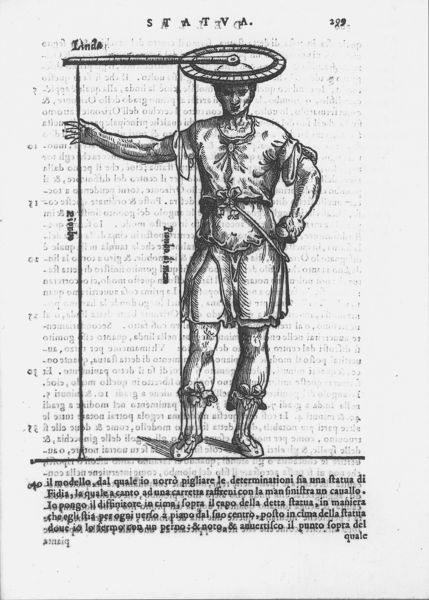
Titel: finitorium.
Künstler: Leon Battista Alberti
Schlagwörter: hand, kopf, mann, schatten, hintergrund, hut, skizze, zeichnung, gürtel, alt, hemd, hose, arm, arme, kleidung, mensch, stehen, hände, figur, gewand, brosche, statue, beine, füße, schrift, papier, modell, grafik, rad, muskeln, junge, strümpfe, buch, höhe, kohle, druck, seite, soldat, bleistift, stiefel, ritter, buchseite, plan, nummer, latein, länge, maße, proportion, experiment, kries, messen, breite, machine, statua, vermesung